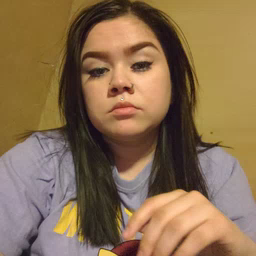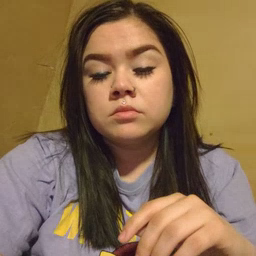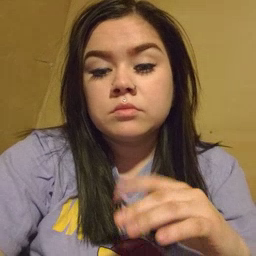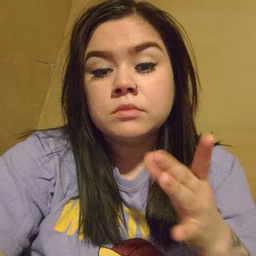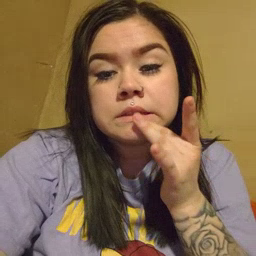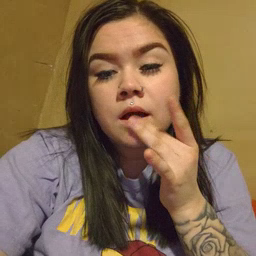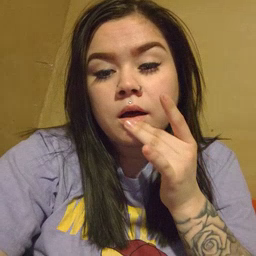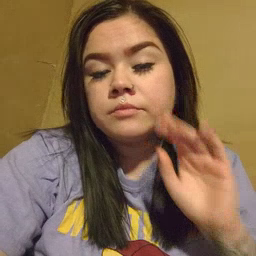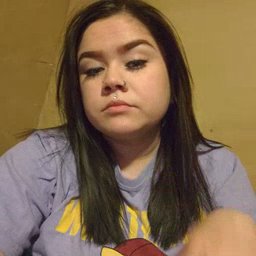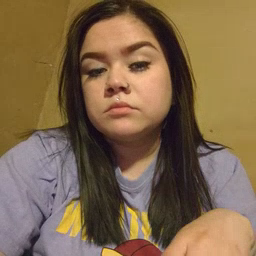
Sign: snack